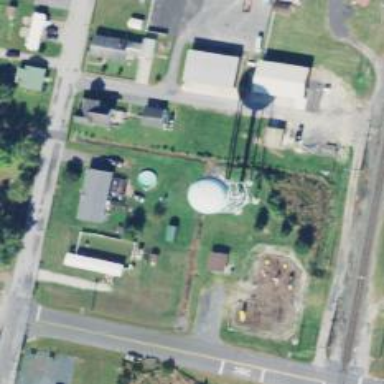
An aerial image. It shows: Water tower that is man-made.